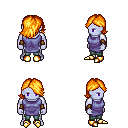
a pixel art fantasy rpg character, male body template, dark elf, purple skin, chain tabard jacket, teal pants, light blonde swoop hairstyle, cloth bracers, gold boots, four views (front, back, left, right), 2x2 character sprite sheet, small pixel art, hard edges, no anti-aliasing